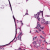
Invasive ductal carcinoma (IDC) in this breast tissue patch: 0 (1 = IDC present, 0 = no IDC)